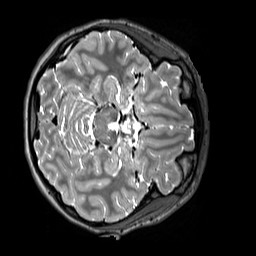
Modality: T2w
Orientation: axial
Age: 12
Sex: female
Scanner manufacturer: siemens
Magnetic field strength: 3 T
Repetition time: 3.2 s
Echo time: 0.408 s